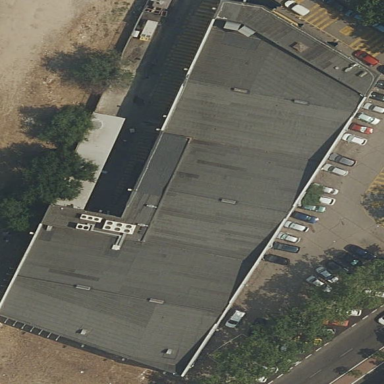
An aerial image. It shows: Supermarket building.